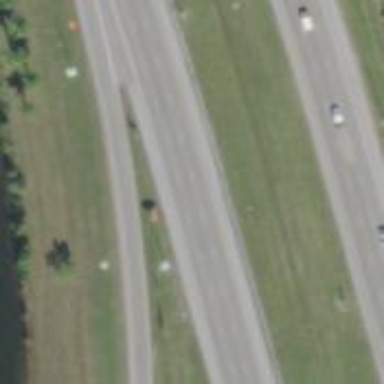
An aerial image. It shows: Asphalt motorway.